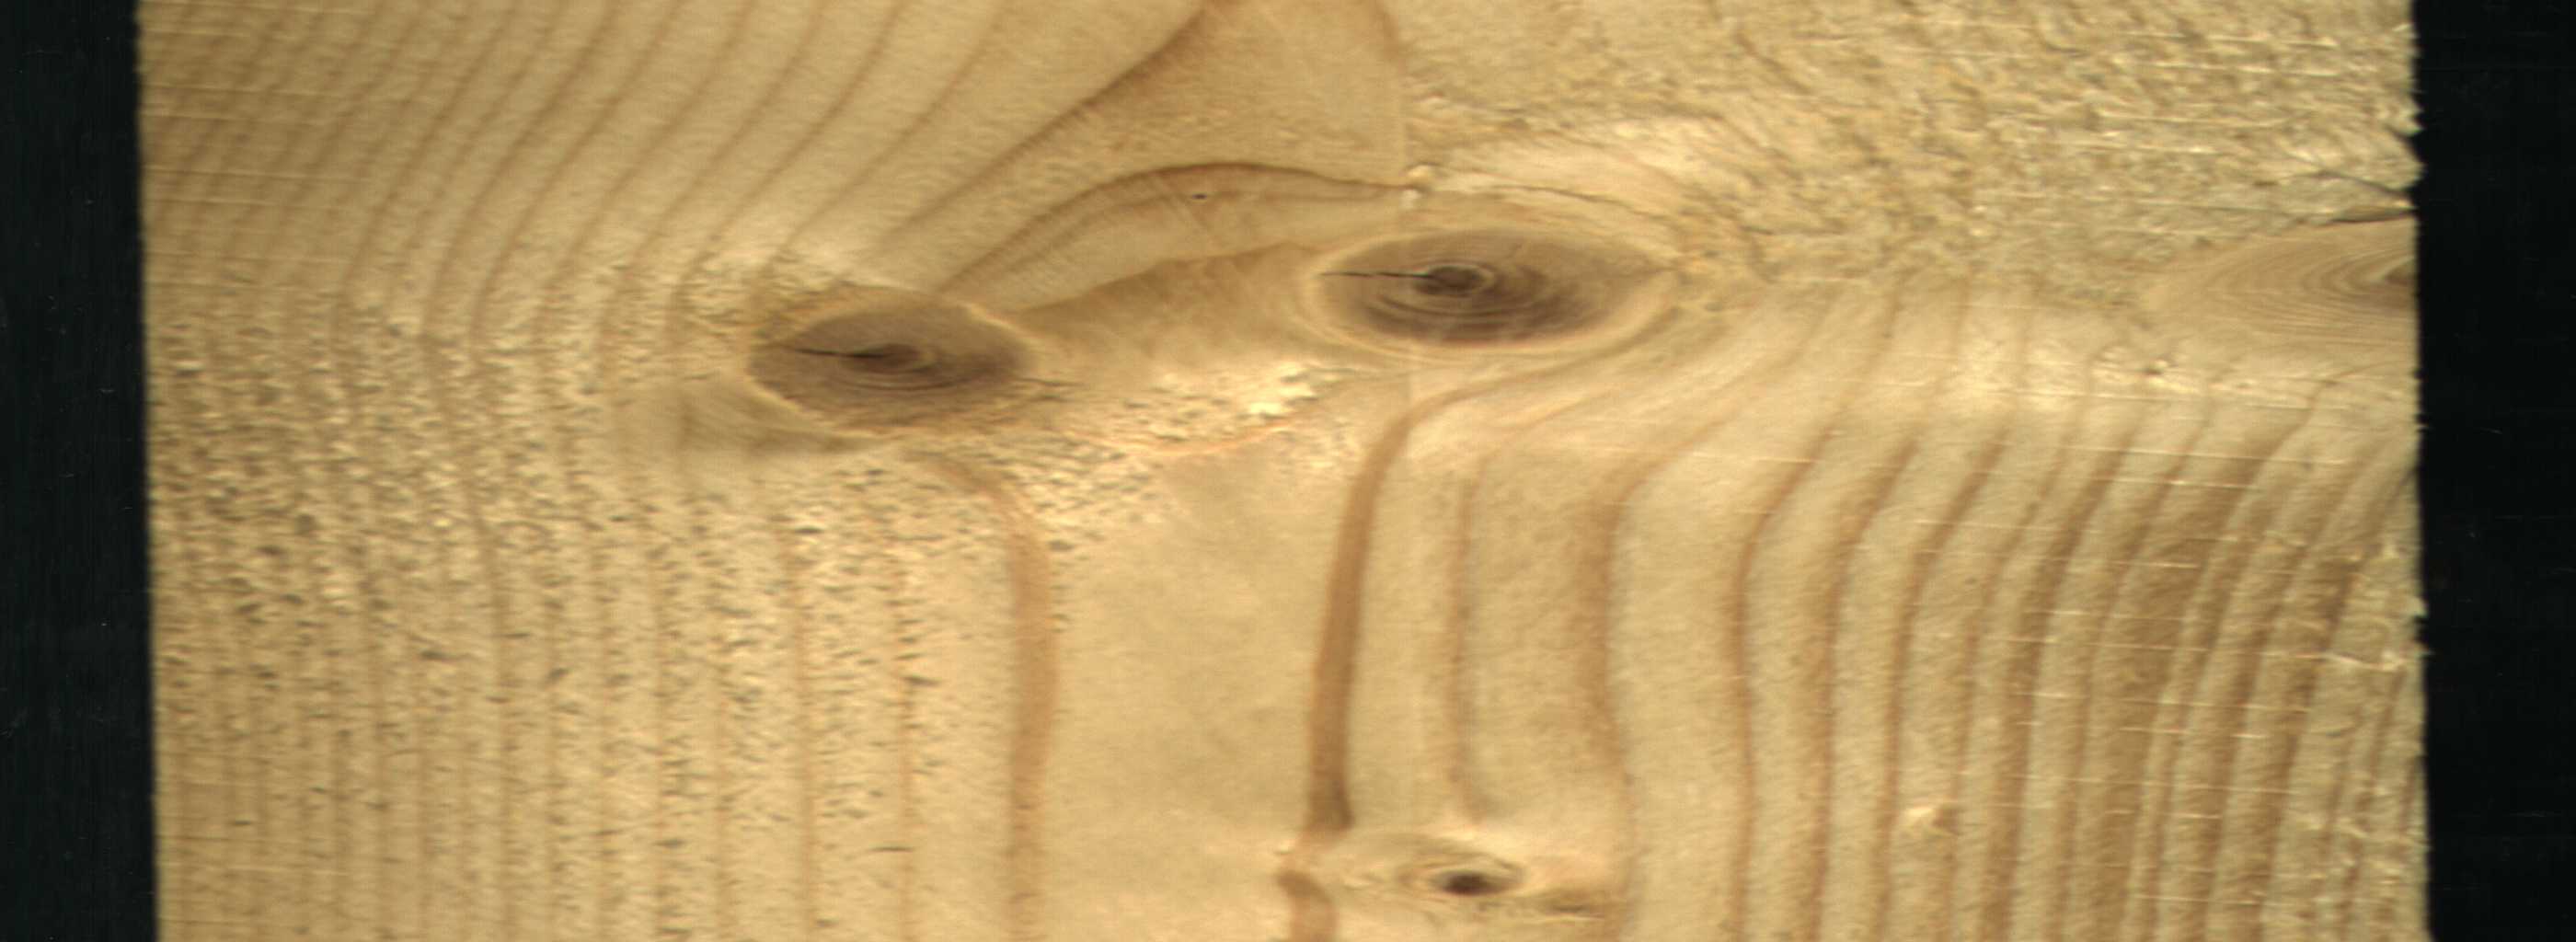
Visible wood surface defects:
Live_Knot
Live_Knot
Live_Knot
Live_Knot